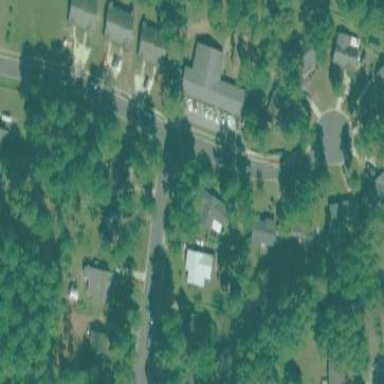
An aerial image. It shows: Asphalt road in residential area.